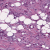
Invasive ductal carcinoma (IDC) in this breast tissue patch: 1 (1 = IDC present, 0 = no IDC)